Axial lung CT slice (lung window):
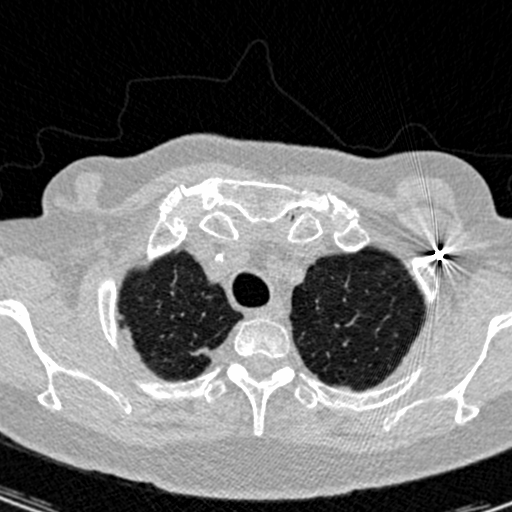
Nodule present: no